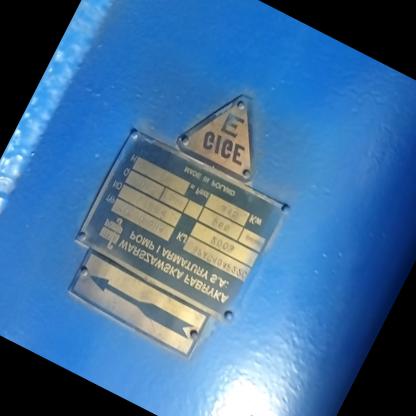
Klasa: tabliczka-znamionowa